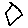
Label: hexagon